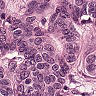
Metastatic tissue present: yes